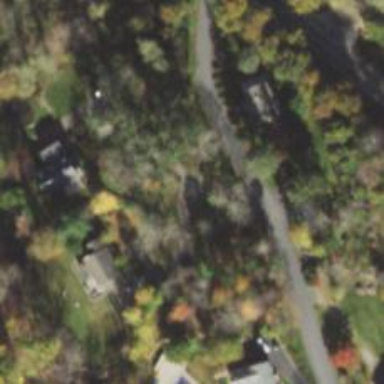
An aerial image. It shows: Driveway leading to service road.